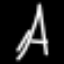
Label: The Eiffel Tower